Brain MRI, t1w sequence, axial 2D slice.
Patient: age 42, sex M, weight 78 kg, height 1.78 m
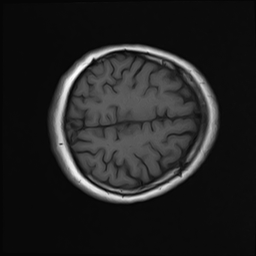